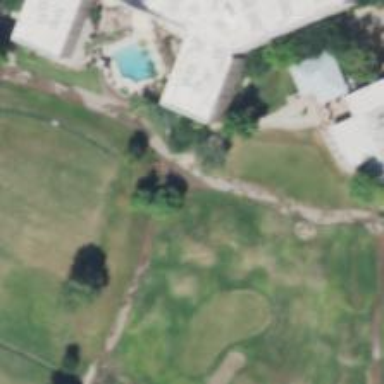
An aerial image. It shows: Path for both roads and golfers.